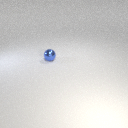
small blue metal sphere